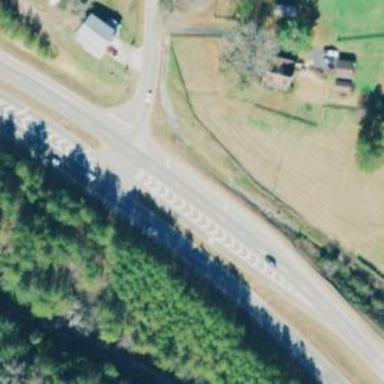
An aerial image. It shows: Road with stop sign.